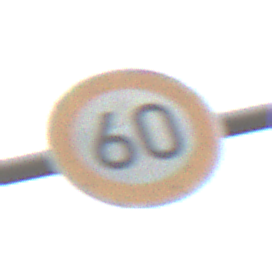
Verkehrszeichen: Geschwindigkeit60
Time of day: MorningAfternoon
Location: Outdoor (Nature)
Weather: Overcast
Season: NotSpecified
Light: Natural